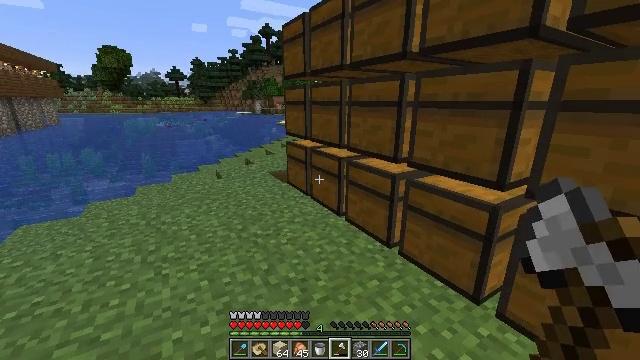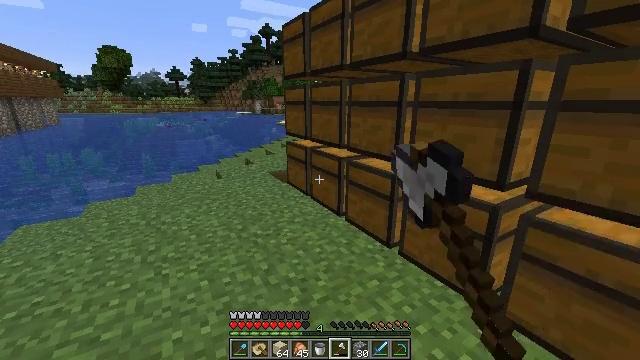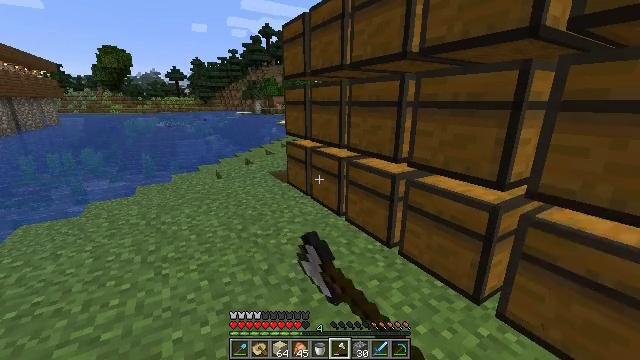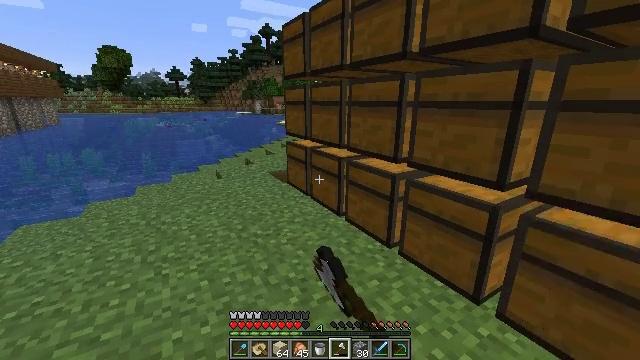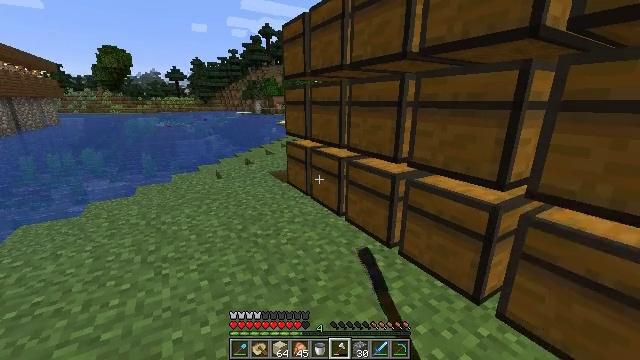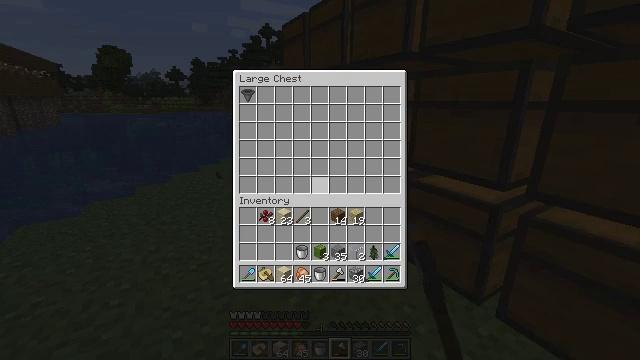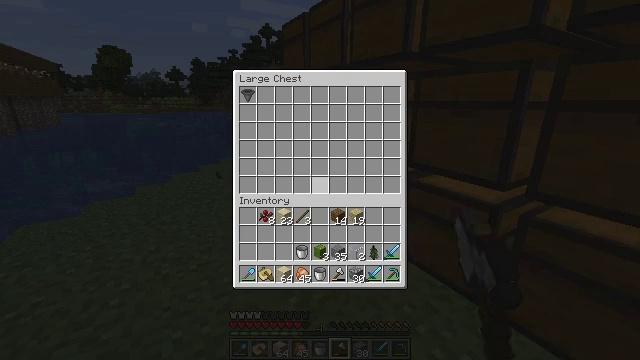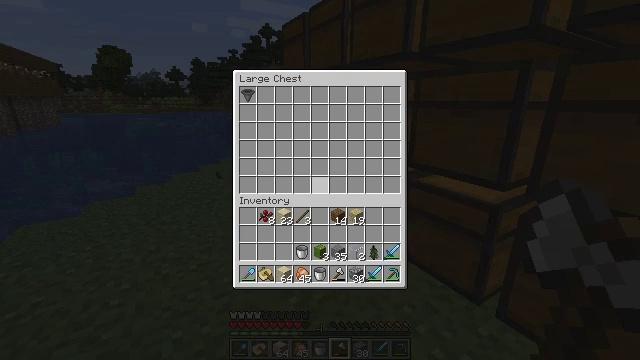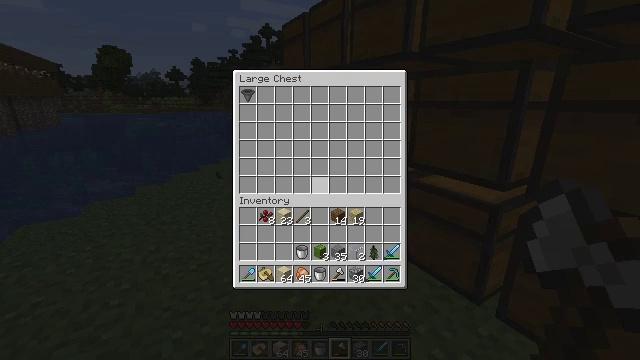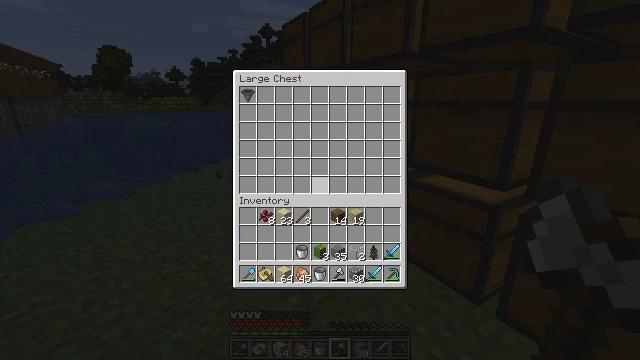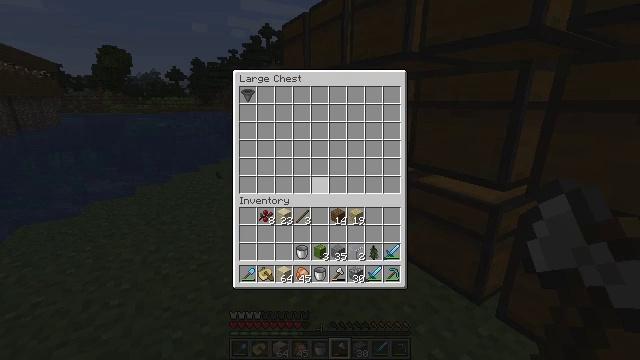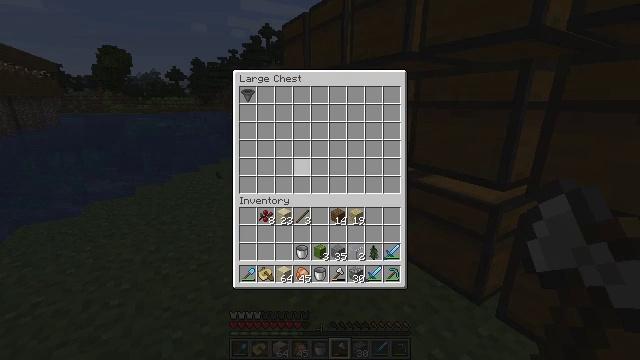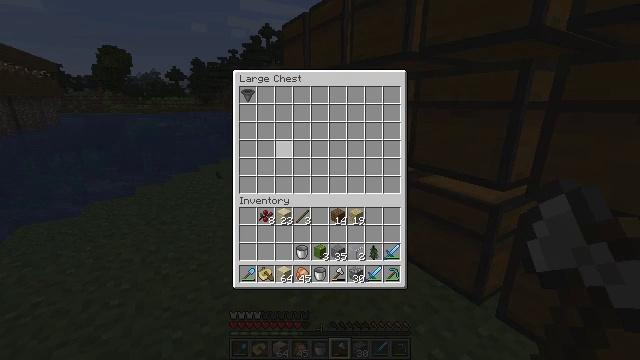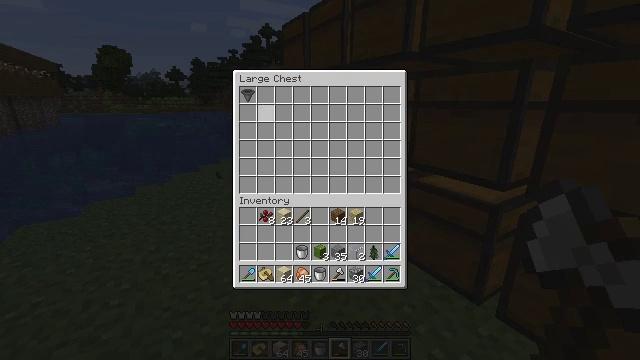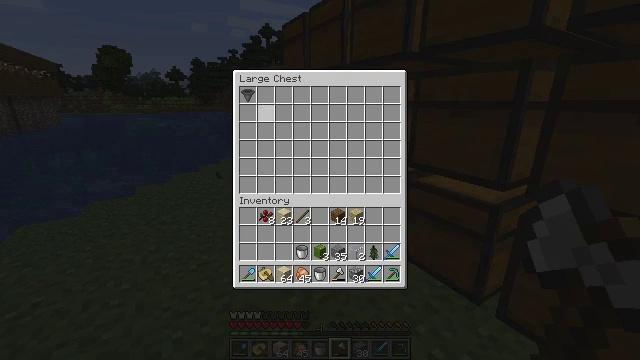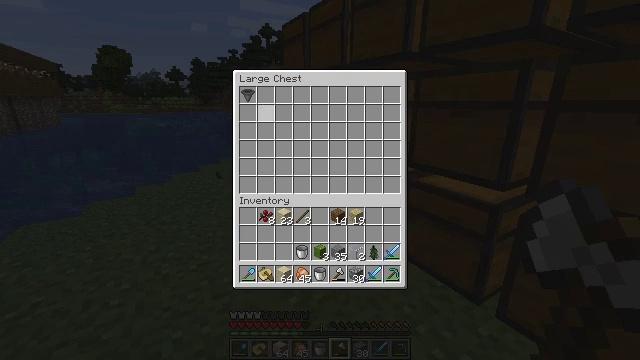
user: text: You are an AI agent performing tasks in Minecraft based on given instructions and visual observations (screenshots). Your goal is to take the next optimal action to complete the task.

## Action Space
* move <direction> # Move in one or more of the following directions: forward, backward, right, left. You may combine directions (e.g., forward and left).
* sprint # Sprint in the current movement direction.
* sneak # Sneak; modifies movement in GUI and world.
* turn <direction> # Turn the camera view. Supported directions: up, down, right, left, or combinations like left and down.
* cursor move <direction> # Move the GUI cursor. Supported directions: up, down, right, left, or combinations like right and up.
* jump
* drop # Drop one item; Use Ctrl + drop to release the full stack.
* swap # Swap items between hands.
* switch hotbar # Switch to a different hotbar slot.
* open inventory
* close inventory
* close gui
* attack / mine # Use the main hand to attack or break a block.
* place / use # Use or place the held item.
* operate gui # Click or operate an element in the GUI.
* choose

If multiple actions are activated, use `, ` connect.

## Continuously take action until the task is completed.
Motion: motion action
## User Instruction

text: Open the crafting table and craft a spruce sign.
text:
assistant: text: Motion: use / place
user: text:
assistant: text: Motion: use / place
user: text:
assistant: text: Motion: no_op
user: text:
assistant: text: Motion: no_op
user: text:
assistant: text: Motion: open gui
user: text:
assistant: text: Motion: no_op
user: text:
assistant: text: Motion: no_op
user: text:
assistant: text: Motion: no_op
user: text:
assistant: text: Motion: no_op
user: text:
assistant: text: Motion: no_op
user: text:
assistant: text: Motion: cursor move left and up
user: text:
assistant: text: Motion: cursor move left and up
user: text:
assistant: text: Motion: sneak, cursor move left and up
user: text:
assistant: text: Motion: sneak, cursor move up
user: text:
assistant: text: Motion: sneak
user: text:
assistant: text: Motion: sneak
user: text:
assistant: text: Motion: sneak
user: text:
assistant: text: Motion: sneak
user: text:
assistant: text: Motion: sneak
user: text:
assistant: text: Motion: sneak
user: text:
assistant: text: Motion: sneak
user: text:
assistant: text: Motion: sneak, operate gui
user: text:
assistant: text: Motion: sneak, operate gui
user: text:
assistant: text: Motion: sneak, operate gui
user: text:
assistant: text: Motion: sneak
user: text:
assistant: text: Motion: sneak
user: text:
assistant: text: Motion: no_op
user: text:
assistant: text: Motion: no_op
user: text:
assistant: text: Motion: no_op
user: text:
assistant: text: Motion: no_op